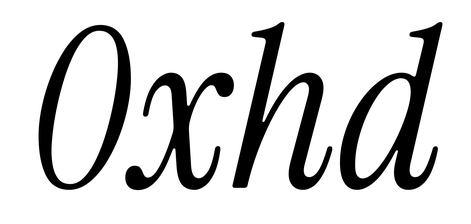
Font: InstrumentSerif-Italic